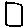
Label: square